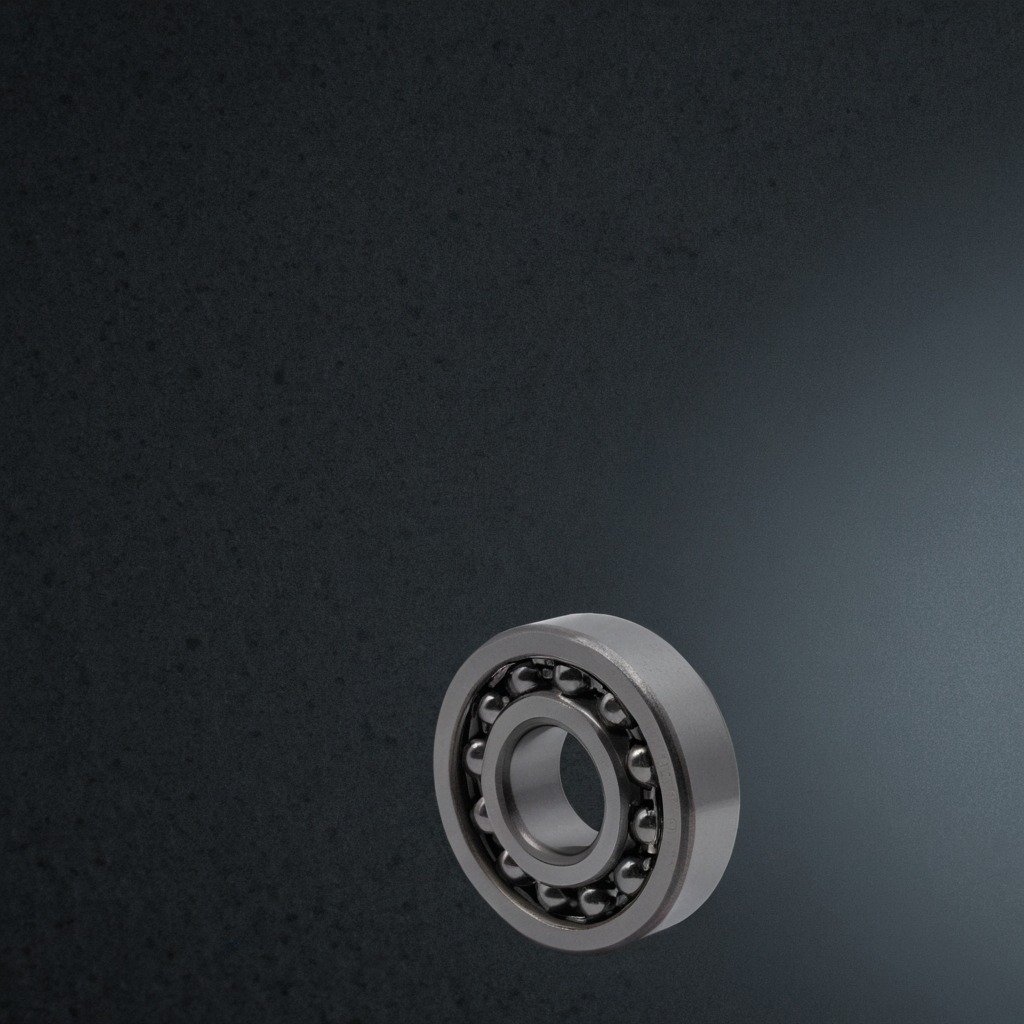
A metal ball bearing is lying on the clean granite table inside a workshop at night dim ambient light soft shadows worn but